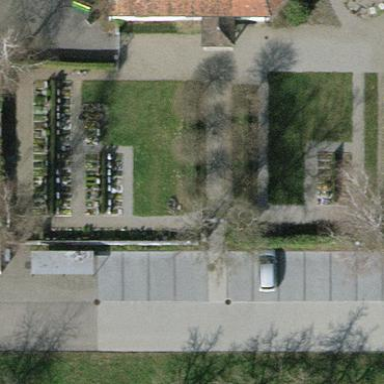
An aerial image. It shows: Cemetery.